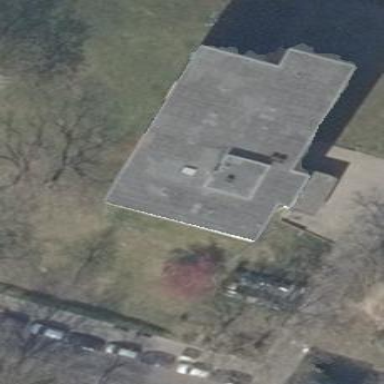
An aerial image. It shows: Flat-roofed apartment building.